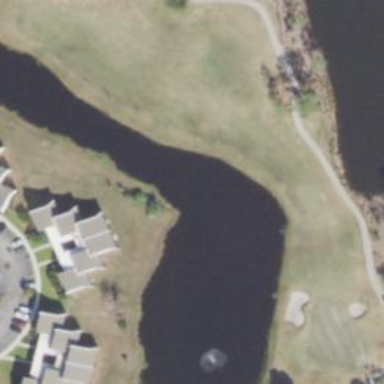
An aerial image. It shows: Golf fairway surrounded by grass.